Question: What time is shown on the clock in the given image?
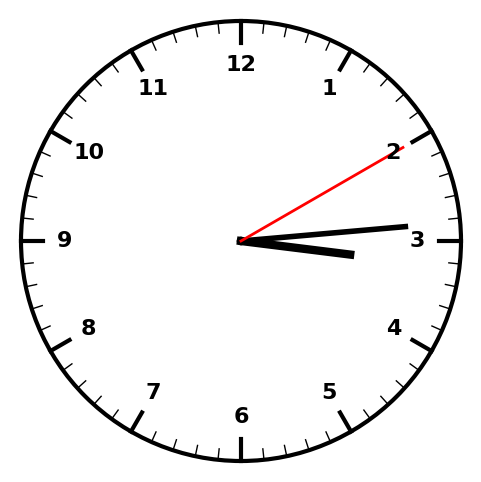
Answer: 03:14:10